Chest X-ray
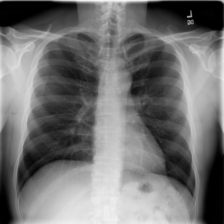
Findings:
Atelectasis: negative
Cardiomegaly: negative
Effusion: negative
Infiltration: negative
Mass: negative
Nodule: negative
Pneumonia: negative
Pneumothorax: negative
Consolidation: negative
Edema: negative
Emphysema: negative
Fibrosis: negative
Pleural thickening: negative
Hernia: negative